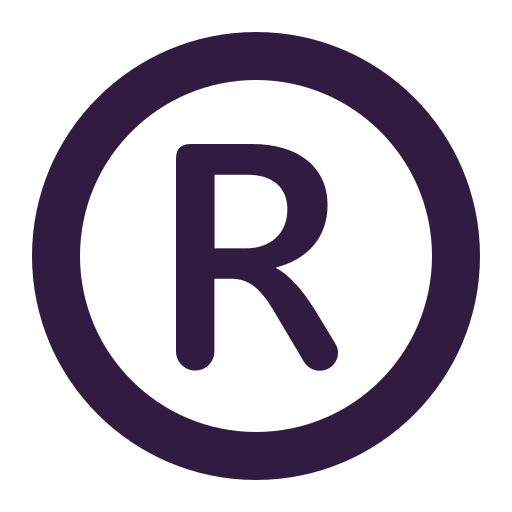
registered flat